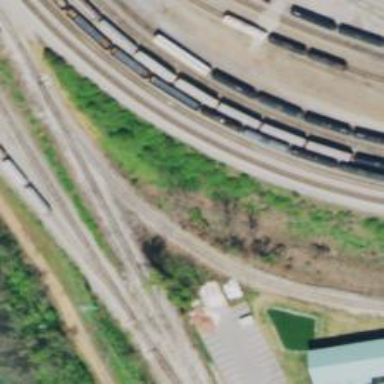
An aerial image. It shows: Railway yard in service.